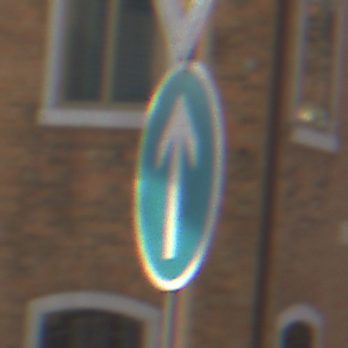
Verkehrszeichen: VorgeschriebeneFahrtrichtungGeradeaus
Zusatzzeichen oben: Vorfahrtsstrasse
Umgebung: Outdoor, Urban
Tageszeit: MorningAfternoon
Wetter: Clear
Licht: Natural
Jahreszeit: NotSpecified
Kontrast: HighContrast